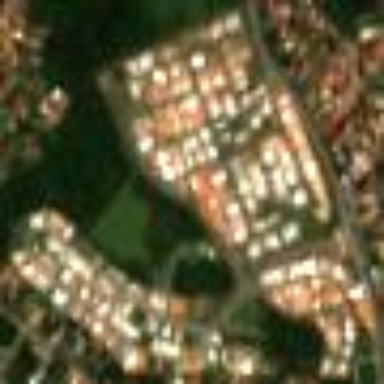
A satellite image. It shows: Residential area consisting of condominiums.